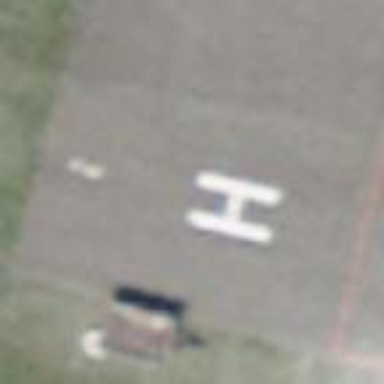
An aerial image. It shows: Image showing helipad at airport.